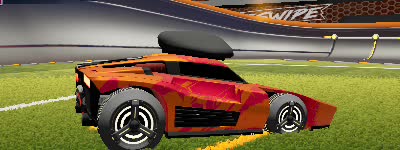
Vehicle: breakout